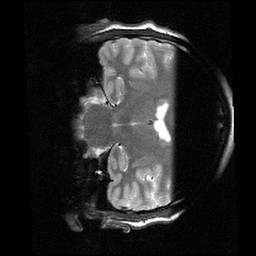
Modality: T2w
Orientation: coronal
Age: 23
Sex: male
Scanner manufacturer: siemens
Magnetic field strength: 3 T
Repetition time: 6.26 s
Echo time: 0.064 s